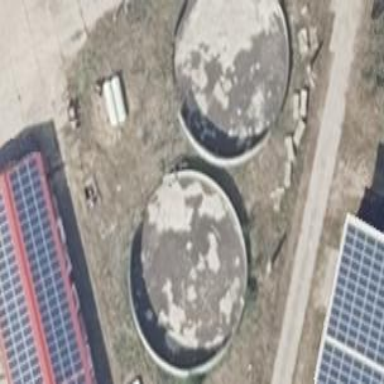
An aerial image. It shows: Storage tank that is man-made.